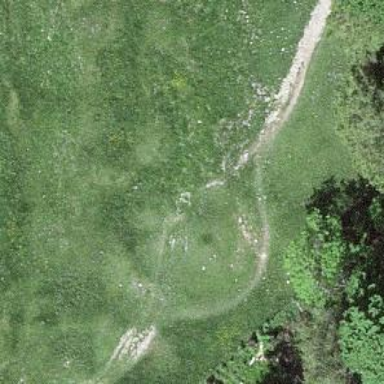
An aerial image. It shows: Path.